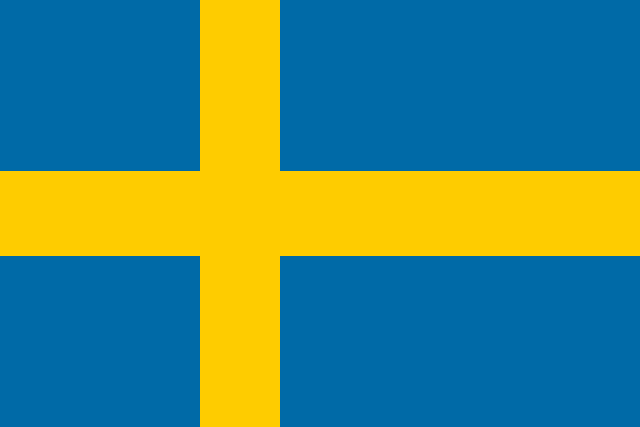
Country: Sweden
Country code: se